Question: I am new to Spring MVC. My final View not rendering proper value, but rendering ${}
Web.XML
'''
<?xml version="1.0" encoding="UTF-8"?>
<web-app xmlns:xsi="http://www.w3.org/2001/XMLSchema-instance"
xmlns="http://java.sun.com/xml/ns/javaee"
xmlns:web="http://java.sun.com/xml/ns/javaee/web-app_2_5.xsd"
xsi:schemaLocation="http://java.sun.com/xml/ns/javaee
http://java.sun.com/xml/ns/javaee/web-app_3_0.xsd"
id="WebApp_ID" version="3.0">
<display-name>SpringMvcFormExample</display-name>
<context-param>
<param-name>contextClass</param-name>
<param-value>
org.springframework.web.context.support.AnnotationConfigWebApplicationContext
</param-value>
</context-param>
<listener>
<listener-class>org.springframework.web.context.ContextLoaderListener</listener-class>
</listener>
<servlet>
<servlet-name>SpringDispatcher</servlet-name>
<servlet-class>org.springframework.web.servlet.DispatcherServlet</servlet-class>
<init-param>
<param-name>contextConfigLocation</param-name>
<param-value>WEB-INF/SpringDispatcher-servlet.xml</param-value>
</init-param>
<load-on-startup>1</load-on-startup>
</servlet>
<servlet-mapping>
<servlet-name>SpringDispatcher</servlet-name>
<url-pattern>/</url-pattern>
</servlet-mapping>
<session-config>
<session-timeout>30</session-timeout>
</session-config>
</web-app>
'''
SpringDispatcher-servlet.xml
'''
<beans xmlns="http://www.springframework.org/schema/beans"
xmlns:context="http://www.springframework.org/schema/context"
xmlns:xsi="http://www.w3.org/2001/XMLSchema-instance"
xsi:schemaLocation="
http://www.springframework.org/schema/beans
http://www.springframework.org/schema/beans/spring-beans-3.0.xsd
http://www.springframework.org/schema/context
http://www.springframework.org/schema/context/spring-context-3.0.xsd">
<context:component-scan base-package="net.codejava.*" />
<bean
class="org.springframework.web.servlet.view.InternalResourceViewResolver">
<property name="viewClass"
value="org.springframework.web.servlet.view.JstlView" />
<property name="prefix">
<value>/WEB-INF/views/</value>
</property>
<property name="suffix">
<value>.jsp</value>
</property>
</bean>
</beans>
'''
RegistrationController.jsp
'''
package net.codejava.spring.controller;
import java.util.ArrayList;
import java.util.List;
import java.util.Map;
import net.codejava.spring.model.User;
import org.springframework.stereotype.Controller;
import org.springframework.ui.Model;
import org.springframework.ui.ModelMap;
import org.springframework.web.bind.annotation.ModelAttribute;
import org.springframework.web.bind.annotation.RequestMapping;
import org.springframework.web.bind.annotation.RequestMethod;
@Controller
@RequestMapping(value = "/register")
public class RegisterController {
@RequestMapping(method = RequestMethod.GET)
public String initForm(Model model) {
User user = new User();
user.setUsername("xyz");
model.addAttribute("user",user);
System.out.println("up model "+ model.asMap().toString());
return "Registration";
}
@RequestMapping(method = RequestMethod.POST)
public String submitForm(Model model,@ModelAttribute User user) {
System.out.println("user : "+ user.getUsername());
model.addAttribute(user);
// implement your own registration logic here...
System.out.println("model" +model.asMap().toString());
return "RegistrationSuccess";
}
}
'''
Registration.jsp
'''
<%@ page language="java" contentType="text/html; charset=UTF-8" pageEncoding="UTF-8"%>
<%@ taglib prefix="form" uri="http://www.springframework.org/tags/form"%>
<!DOCTYPE html PUBLIC "-//W3C//DTD HTML 4.01 Transitional//EN"
"http://www.w3.org/TR/html4/loose.dtd">
<html>
<head>
<meta http-equiv="Content-Type" content="text/html; charset=UTF-8">
<title>Registration</title>
</head>
<body>
<div align="center">
<h1>reached here</h1>
<form:form action="register" method="POST" commandName="user">
<table border="0">
<tr>
<td colspan="2" align="center"><h2>Spring MVC Form Demo - Registration</h2></td>
</tr>
<tr>
<td>User Name:</td>
<td><form:input path="username" /></td>
</tr>
<tr>
<td>Password:</td>
<td><form:password path="password" /></td>
</tr>
<tr>
<td>E-mail:</td>
<td><form:input path="email" /></td>
</tr>
<tr>
<td>Birthday (mm/dd/yyyy):</td>
<td><form:input path="birthDate" /></td>
</tr>
<!-- <tr> -->
<!-- <td>Profession:</td> -->
<%-- <td><form:select path="profession" items="${professionList}" /></td> --%>
<!-- </tr> -->
<tr>
<td colspan="2" align="center"><input type="submit" value="Register" /></td>
</tr>
</table>
</form:form>
<h1>reached here</h1>
</div>
</body>
</html>
'''
RegistrationSucess.jsp
'''
<%@ page language="java" contentType="text/html; charset=UTF-8"
pageEncoding="UTF-8"%>
<%@ taglib prefix="form" uri="http://www.springframework.org/tags/form"%>
<!DOCTYPE html PUBLIC "-//W3C//DTD HTML 4.01 Transitional//EN"
"http://www.w3.org/TR/html4/loose.dtd">
<html>
<head>
<meta http-equiv="Content-Type" content="text/html; charset=UTF-8">
<title>Registration Success</title>
</head>
<body>
<div align="center">
<table border="0">
<tr>
<td colspan="2" align="center"><h2>Registration Succeeded!</h2></td>
</tr>
<tr>
<td colspan="2" align="center">
<h3>Thank you for registering! Here's the review of your details:</h3>
</td>
</tr>
<tr>
<td>User Name:</td>
<td>${user.username}</td>
</tr>
<tr>
<td>E-mail:</td>
<td>${email}</td>
</tr>
<tr>
<td>Birthday:</td>
<td>${user.birthDate}</td>
</tr>
<tr>
<td>Profession:</td>
<td>${user.profession}</td>
</tr>
</table>
</div>
</body>
</html>
'''
Now At last The RegistrationSucess page is showing this :(
Please help me where I m doing wrong. Thanks in advance.

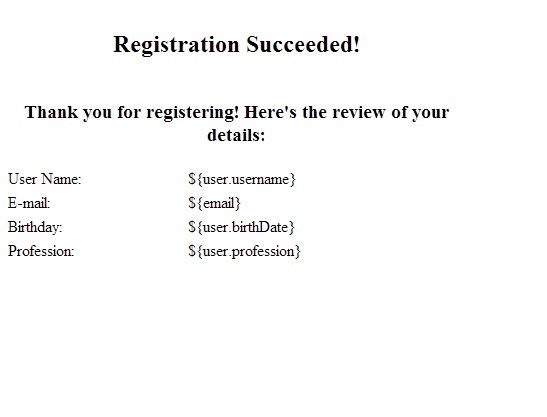
Answer: Somehow the EL evaluation is being getting disabled in your setting (I'm guessing version mismatch of servlet container and the web.xml declaration). Try adding the 'isELIgnored' attribute by setting it to false and check
'''
<%@ page isELIgnored="false" %>
'''